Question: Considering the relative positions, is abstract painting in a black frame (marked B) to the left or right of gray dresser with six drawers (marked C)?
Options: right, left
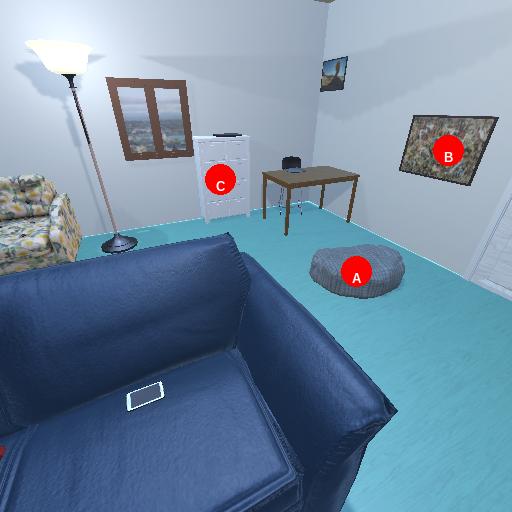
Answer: right